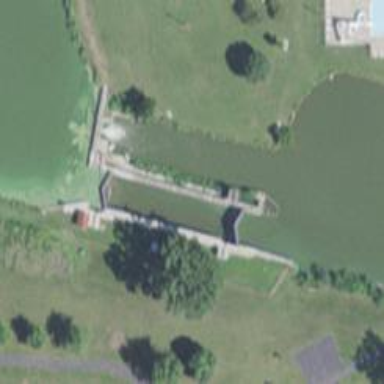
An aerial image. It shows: Lock gate on waterway.